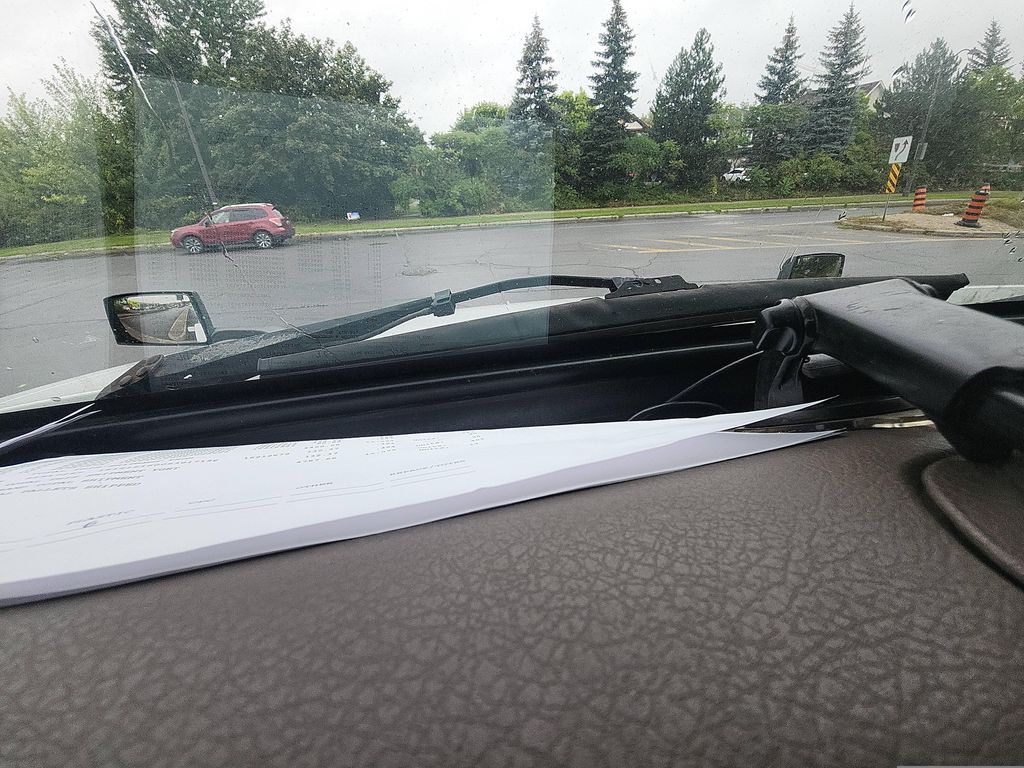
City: ottawa-gatineau